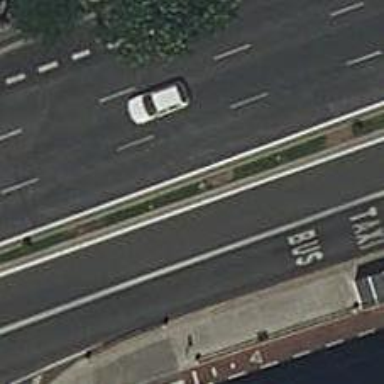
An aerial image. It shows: Kerb serving as barrier.